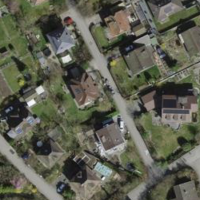
EUNIS habitat code: 54
Species observed at this site:
Potentilla recta